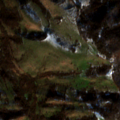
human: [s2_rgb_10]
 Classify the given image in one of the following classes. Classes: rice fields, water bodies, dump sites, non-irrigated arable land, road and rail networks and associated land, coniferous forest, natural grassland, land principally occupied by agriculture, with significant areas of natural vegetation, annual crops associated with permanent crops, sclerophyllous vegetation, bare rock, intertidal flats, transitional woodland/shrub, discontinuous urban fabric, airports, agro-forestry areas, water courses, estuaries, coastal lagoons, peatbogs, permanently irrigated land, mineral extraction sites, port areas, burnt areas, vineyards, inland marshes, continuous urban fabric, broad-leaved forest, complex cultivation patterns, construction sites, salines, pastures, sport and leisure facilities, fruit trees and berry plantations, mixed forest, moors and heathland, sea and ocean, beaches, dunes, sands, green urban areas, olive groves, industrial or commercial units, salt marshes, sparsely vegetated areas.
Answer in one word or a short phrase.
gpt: non-irrigated arable land, pastures, land principally occupied by agriculture, with significant areas of natural vegetation, broad-leaved forest, transitional woodland/shrub